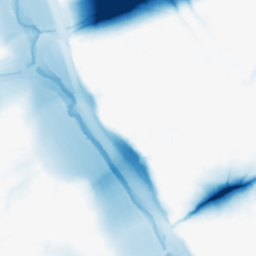
Category: morphological
Decomposition family: morphological
Decomposition parameters: operation: closing
size: 50
Upsampling method: edge_directed
Upsampling parameters: scale: 4
Upsampling scale: 4